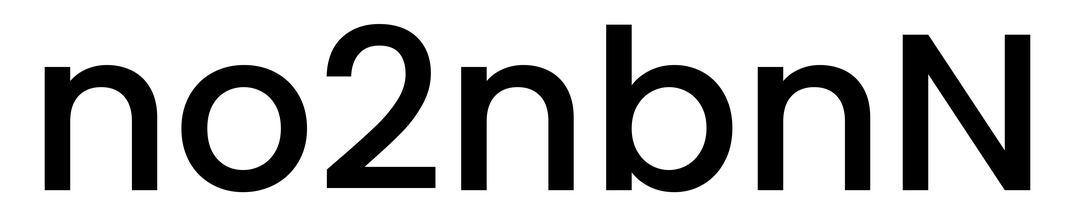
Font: Poppins-Medium